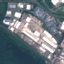
Land use / land cover class: Industrial